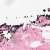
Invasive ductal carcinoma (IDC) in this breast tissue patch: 0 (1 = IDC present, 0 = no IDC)